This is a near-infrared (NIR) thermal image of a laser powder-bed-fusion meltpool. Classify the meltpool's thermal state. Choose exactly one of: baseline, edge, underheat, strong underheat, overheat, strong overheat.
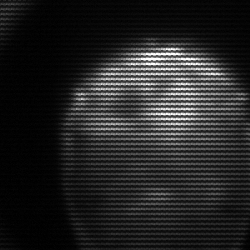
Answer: edge